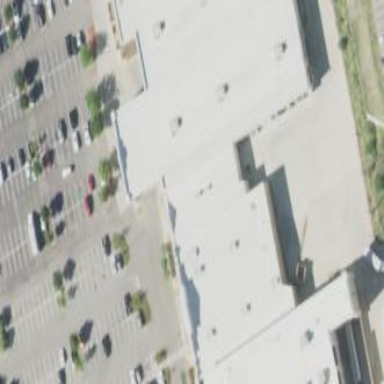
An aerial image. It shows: Retail building.